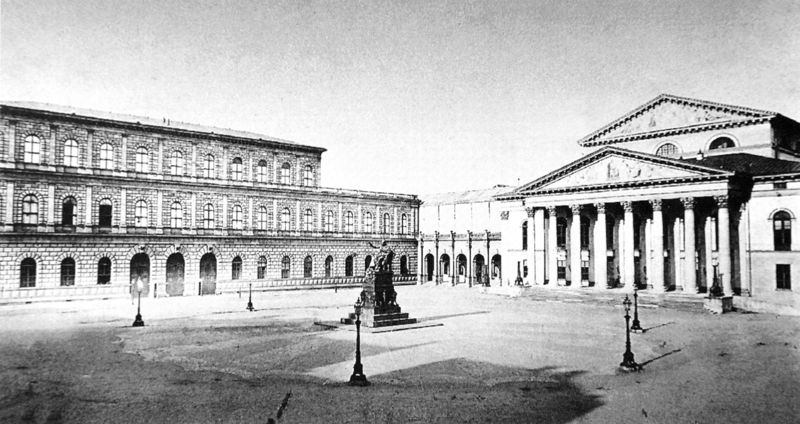
Titel: Max-Joseph-Platz in München mit Königsbau, Nationaltheater und Wintergarten
Künstler: Joseph Albert
Standort: München
Institution: Fotomuseum im Stadtmuseum
Schlagwörter: himmel, schatten, weiß, sand, stadt, fenster, grau, lampe, lampen, laterne, laternen, licht, schwarz, skizze, säule, säulen, zeichnung, anlage, gebäude, haus, schloss, alt, architektur, häuser, sonne, boden, figur, klassizismus, oper, theater, rund, skulptur, statue, bogen, fassade, fassaden, türen, leer, giebel, mauer, ziegel, hof, platz, opernhaus, saal, treppe, stufen, podest, zeigen, tor, halle, foto, fotografie, grossstadt, photographie, stadtansicht, bögen, eingang, innenhof, berlin, antike, bayern, münchen, palast, fenstr, rundfenster, dom, denkmal, schwarz-weiss, entwurf, pracht, arkaden, kapitelle, kapitell, photo, fries, tore, fensterreihen, residenz, antik, griechisch, rundbögen, krieger, schatte, repräsentation, marktplatz, etagen, geschosse, plan, tempel, prunk, korinthisch, klassik, stockwerke, monument, klenze, klassizistisch, kaserne, aufriss, etage, strassenlaterne, rondell, repräsentativ, nationaltheater, säulenreihe, plat, stadtarchitektur, urbanistik, residenztheater, max joseph, max joseph platz, staatsoper, hausteine, hhell, max joseph denkmal, olatz, opernplatz, regenprüfer, stockwerle, geböude, lee, maximiliansplatz, fenstet, sand#, hj, pallisaden